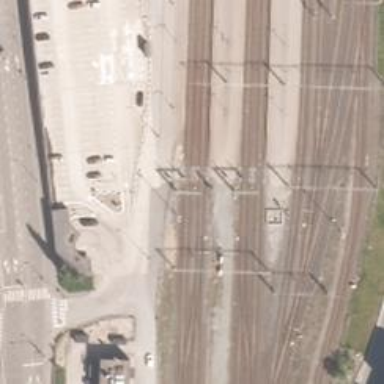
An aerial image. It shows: Level crossing with saltire markings.